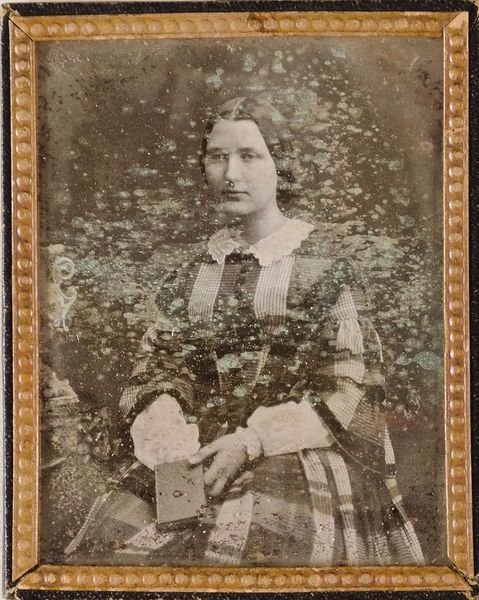
Titel: Unbekannte Frau
Standort: Hamburg
Institution: Museum für Kunst und Gewerbe Hamburg
Schlagwörter: frau, portrait, figur, foto, fotografie, photographie, photo, lichtbild, daguerreotypie, bildwerke, angewandte und bildende kunst, hessische systematik, porträt, porträtfotografie, porträtphotographie, hüftbild